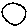
Label: circle